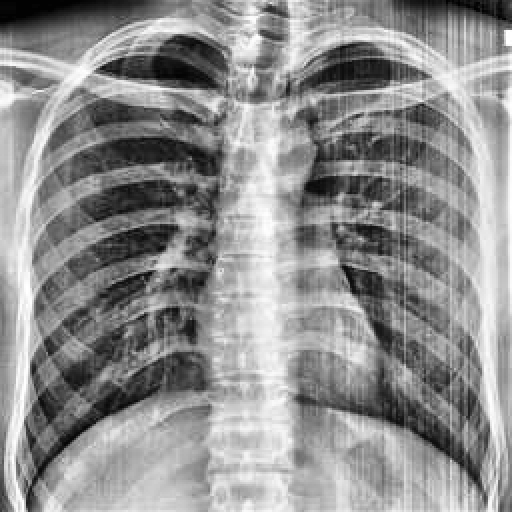
Finding: NORMAL